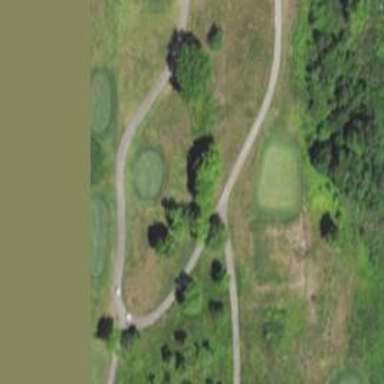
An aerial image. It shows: Path for both road and golf.